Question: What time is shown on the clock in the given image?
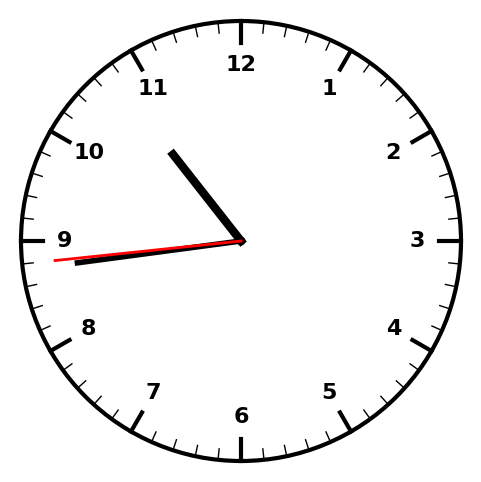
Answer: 10:43:44